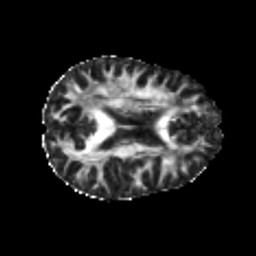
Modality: FA
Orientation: axial
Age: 24
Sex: female
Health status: healthy
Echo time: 0.074 s